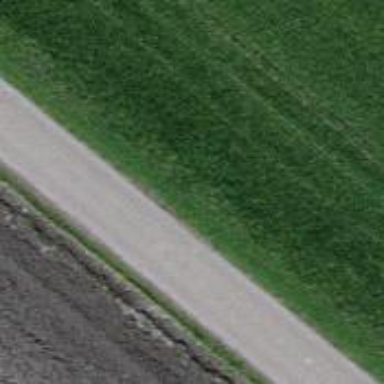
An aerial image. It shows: Pole supporting roof covering pipeline marker.